Field crop: tomato
Growth stage: 2
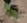
Species: solanum